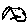
Label: fish